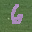
Label: 6